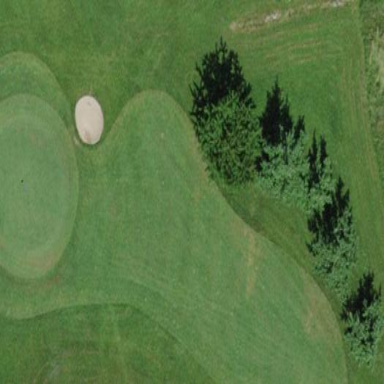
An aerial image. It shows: Golf fairway surrounded by grass.